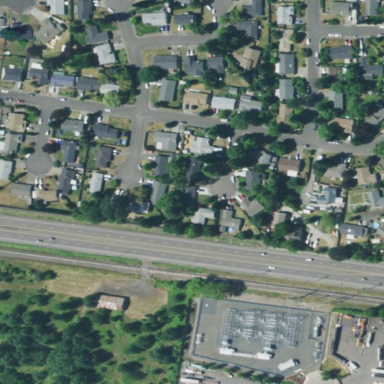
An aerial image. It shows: Residential area consisting of single-family homes.